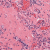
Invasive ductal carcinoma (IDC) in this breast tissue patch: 1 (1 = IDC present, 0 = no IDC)